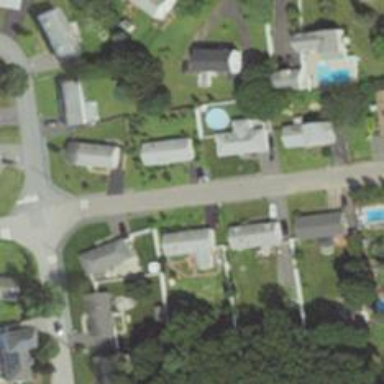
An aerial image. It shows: Residential road.